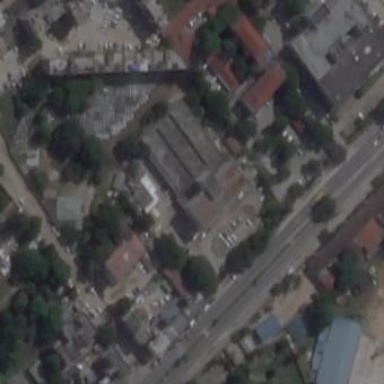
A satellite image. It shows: Commercial building.